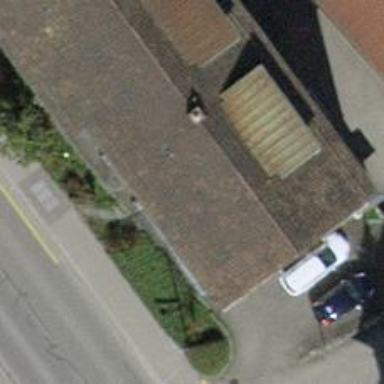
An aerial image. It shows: Beauty shop.